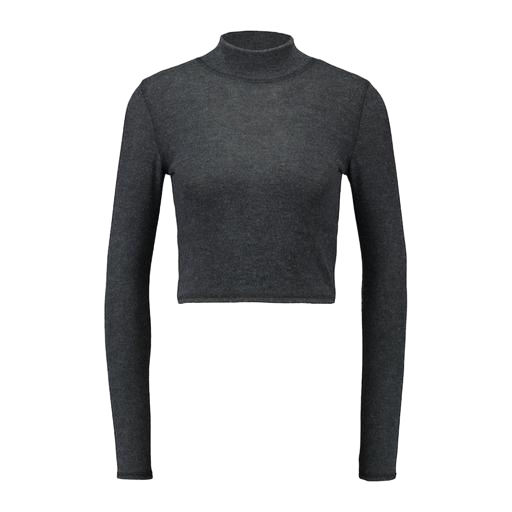
longer-sleeved and dark grey, high-neck top, long sleeved and dark grey, white background